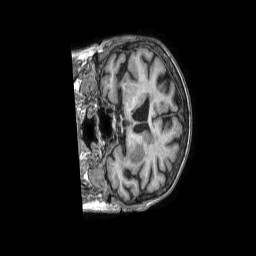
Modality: T1w
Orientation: coronal
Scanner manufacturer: philips
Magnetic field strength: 1.5 T
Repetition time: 0.007197 s
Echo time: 0.003303 s